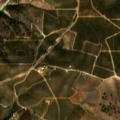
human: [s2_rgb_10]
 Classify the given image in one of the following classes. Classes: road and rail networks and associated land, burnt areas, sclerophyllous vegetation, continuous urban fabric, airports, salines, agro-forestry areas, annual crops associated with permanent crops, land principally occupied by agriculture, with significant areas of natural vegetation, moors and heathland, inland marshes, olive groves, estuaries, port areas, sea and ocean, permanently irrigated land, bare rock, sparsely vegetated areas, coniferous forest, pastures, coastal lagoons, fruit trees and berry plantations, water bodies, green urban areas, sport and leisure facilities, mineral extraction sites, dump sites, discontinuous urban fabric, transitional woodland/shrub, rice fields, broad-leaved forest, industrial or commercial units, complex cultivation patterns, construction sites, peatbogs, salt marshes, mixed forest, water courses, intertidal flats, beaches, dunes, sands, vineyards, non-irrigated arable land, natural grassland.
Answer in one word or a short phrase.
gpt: olive groves, transitional woodland/shrub, water bodies